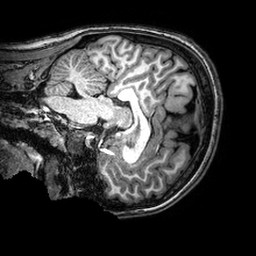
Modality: T1w
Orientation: sagittal
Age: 20
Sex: female